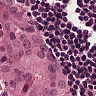
Metastatic tissue present: yes